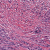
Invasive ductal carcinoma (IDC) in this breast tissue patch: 1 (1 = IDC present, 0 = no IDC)